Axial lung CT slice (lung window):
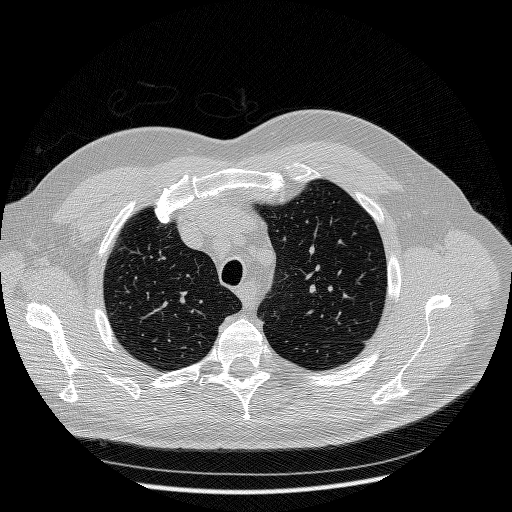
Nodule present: no